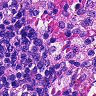
Metastatic tissue present: no